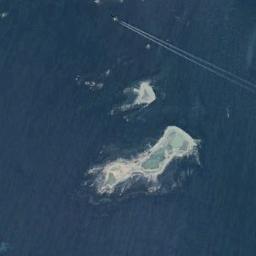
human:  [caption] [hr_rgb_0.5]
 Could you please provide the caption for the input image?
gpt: A big island and a small island have some vegetation and the waters around the islands is deep blue .

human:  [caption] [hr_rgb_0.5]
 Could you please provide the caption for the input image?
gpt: The island below is bigger than the island above .

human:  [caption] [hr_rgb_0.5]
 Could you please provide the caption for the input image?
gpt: There are a group of green islands on the blue sea, And there are white sand beaches in the outer circle .

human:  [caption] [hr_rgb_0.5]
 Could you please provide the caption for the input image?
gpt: The island is surrounded by green Spaces .

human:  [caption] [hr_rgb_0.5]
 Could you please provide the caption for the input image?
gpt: There are two white island with some green land on a blue sea .